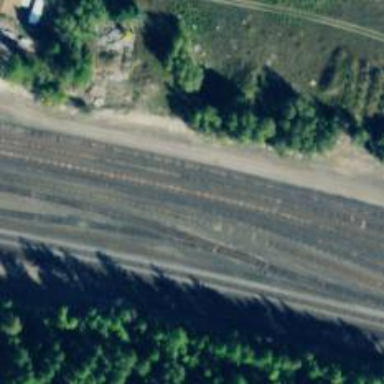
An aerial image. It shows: Railway yard in service.